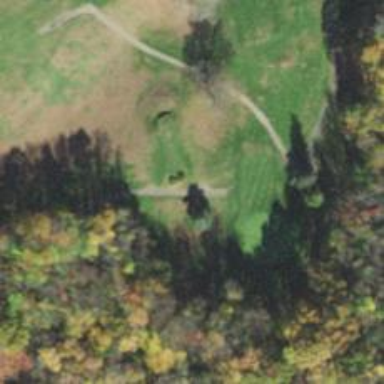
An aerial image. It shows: Path designated for golf carts.